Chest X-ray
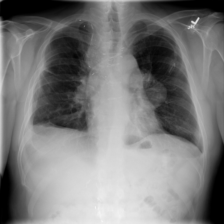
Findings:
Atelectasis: negative
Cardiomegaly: negative
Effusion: positive
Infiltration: negative
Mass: positive
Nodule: negative
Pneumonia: negative
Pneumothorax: negative
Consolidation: negative
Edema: negative
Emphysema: negative
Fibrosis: negative
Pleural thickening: negative
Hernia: negative